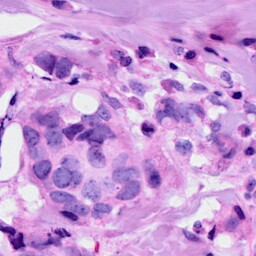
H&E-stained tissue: Breast